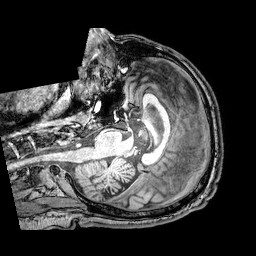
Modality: T1w
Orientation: axial
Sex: male
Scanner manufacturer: philips
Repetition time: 0.008202 s
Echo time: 0.00379 s